Question: I'm using ChronoForms v5 in Joomla! 2.5.
After creating the form (the server-side logic is not done yet) I want to see the Data Viewer for the form. So I entered the DB Viewer section to add fields and labels to be displayed:

But: Where is, actually, the Data Viewer* feature? Official docs are not clear about that.
(* notice the label immediately below the textarea)
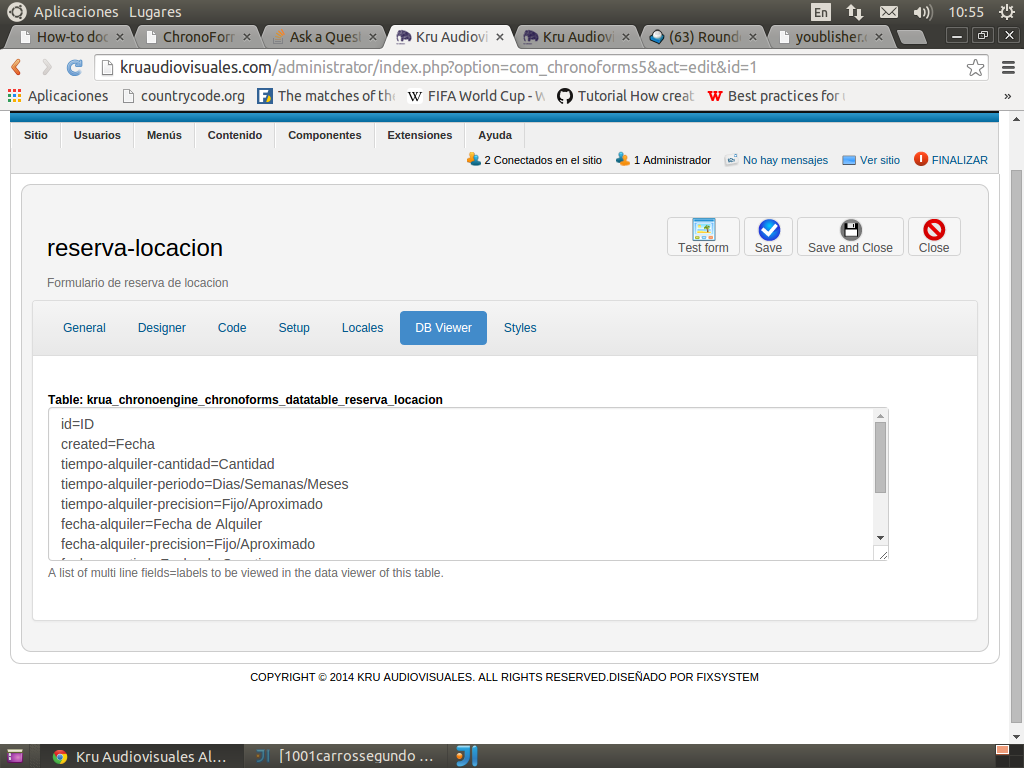
Answer: To see the data you have to come back to the "Forms Manager".
In the column "Connected Tables" you can choose the table you want to see.
Using Chronoform you can see the data only in the backend (administration). If you need to see the data from the front end you can use ChronoConnectivity.